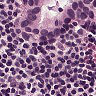
Metastatic tissue present: yes